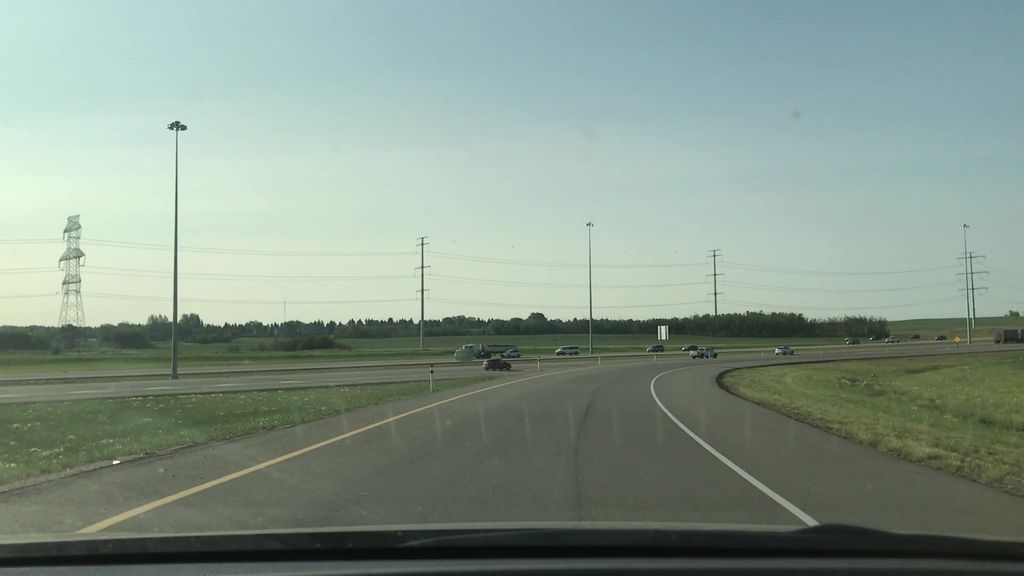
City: edmonton